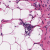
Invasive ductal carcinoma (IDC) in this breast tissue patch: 0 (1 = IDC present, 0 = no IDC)